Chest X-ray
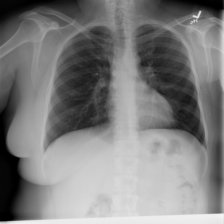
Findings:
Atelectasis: negative
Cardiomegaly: negative
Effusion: negative
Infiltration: negative
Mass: negative
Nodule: negative
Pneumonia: negative
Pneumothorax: negative
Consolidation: negative
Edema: negative
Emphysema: negative
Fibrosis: negative
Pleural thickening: negative
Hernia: negative